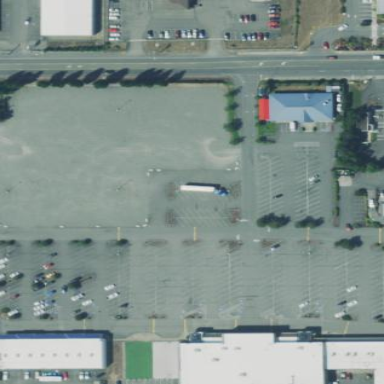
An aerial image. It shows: Retail area.